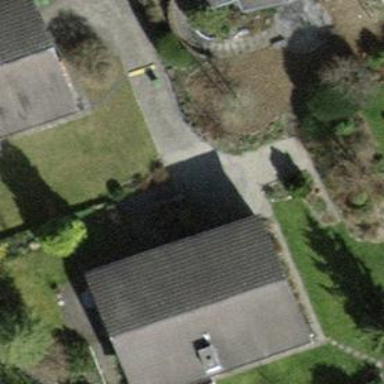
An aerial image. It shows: Building with tiled roof.